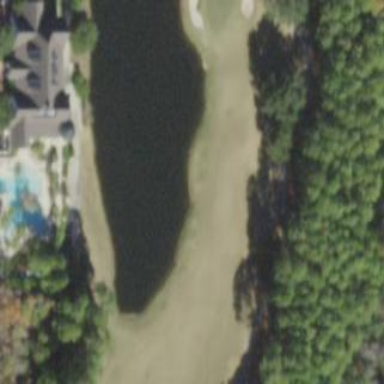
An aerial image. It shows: Water hazard on golf course. The hazard is natural water feature.